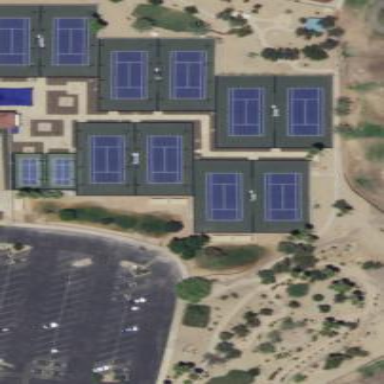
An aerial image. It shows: Tennis court on pitch.